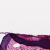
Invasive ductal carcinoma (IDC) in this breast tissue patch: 0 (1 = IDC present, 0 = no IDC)